Aerial crown-view tile of a tropical tree (Barro Colorado Island, Panama), acquired 20250217:
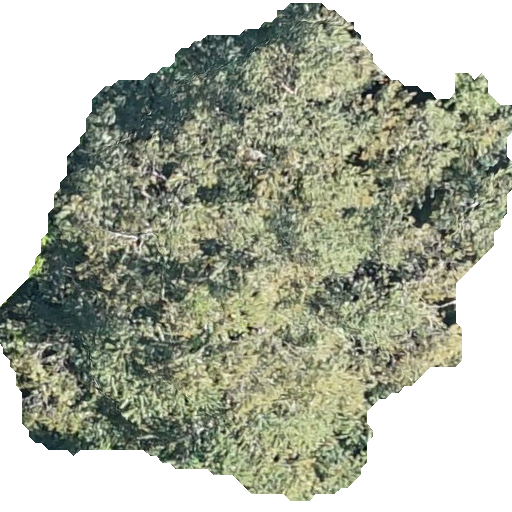
Species: Luehea seemannii
GBIF accepted scientific name: Luehea seemannii
Crown area: 253.628 m²